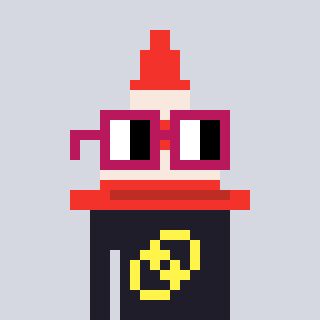
a pixel art character with square dark red glasses, a cone-shaped head and a grayscale-colored body on a cool background